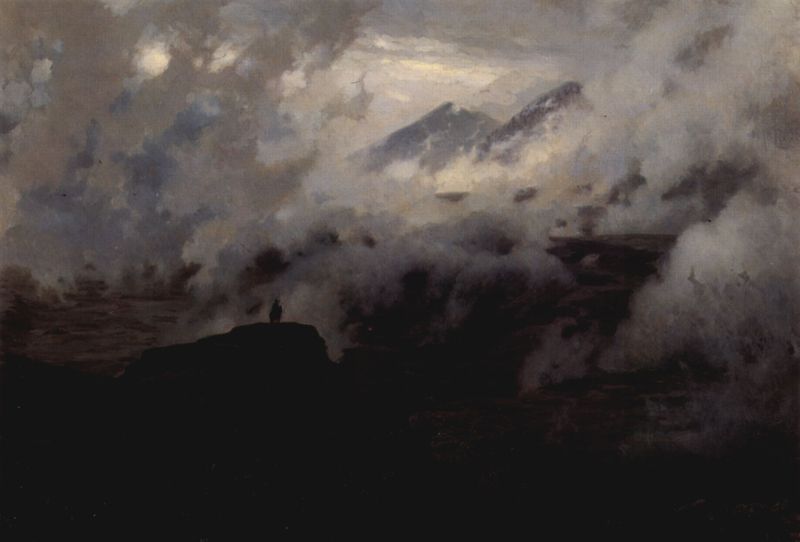
Titel: Der Elbrus in Wolken
Künstler: Nikolaj Alexandrowitsch Jaroschenko
Standort: Sankt Petersburg
Institution: Staatliches Russisches Museum
Schlagwörter: berg, blau, dunkel, felsen, gemälde, gewitter, himmel, mann, weiß, wolken, landschaft, frau, grau, licht, nacht, schwarz, eis, schnee, wolke, mensch, stehen, einsamkeit, hügel, kalt, natur, wind, einsam, rauch, sonne, figur, person, bewölkt, schiff, düster, berge, fels, gebirge, gipfel, gletscher, klippen, nebel, kahl, hochgebirge, herbst, winter, romantik, dampf, orkan, sturm, unwetter, wetter, finster, gestalt, foto, fotografie, regen, dunkelgrau, violet, berggipfel, regenwolken, wanderer, schwaden, toben, gewölk, bergsteiger, getose, almen, mennsch, verdunsten, verdunstung, nebren